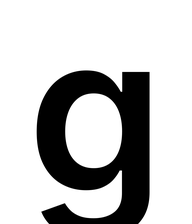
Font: Inter_SemiBold